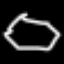
Label: octagon